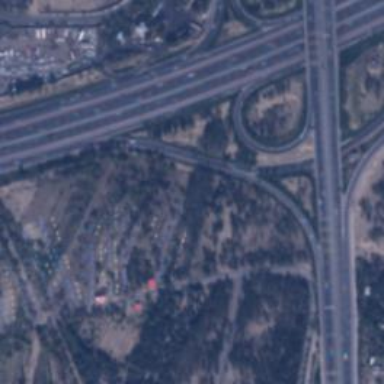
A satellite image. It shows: Motorway junction.